Question: I have upgraded my web api project to the latest version, using MVC 5
The application runs properly but this line of code is not working anymore on my unit tests:
'''
string uri = this.Url.Link("DefaultApi", new { id = savedOrganization.Id });
'''
The Url property of the controller is now null.
This is how I configure the mock controller:
'''
var config = new HttpConfiguration();
var request = new HttpRequestMessage(HttpMethod.Post, "http://xxx/api/organization");
var route = config.Routes.MapHttpRoute("DefaultApi", "api/{controller}/{id}");
var routeData = new HttpRouteData(route, new HttpRouteValueDictionary {{"controller", "organization"}});
controller.ControllerContext = new HttpControllerContext(config, routeData, request);
controller.Request = request;
controller.Request.Properties[HttpPropertyKeys.HttpConfigurationKey] = config;
controller.Request.Properties[HttpPropertyKeys.HttpRouteDataKey] = routeData;
'''
Before upgrading to MVC 5 it was working fine.
When I debug the test it shows that the Url property is now null

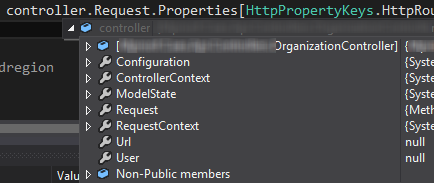
Answer: It looks like in MVC 5 the Url property is created in a different way.
I have introduced this line in my tests and now the Url property is back to normal
'''
private static void SetupControllerForTests(ApiController controller)
{
var config = new HttpConfiguration();
var request = new HttpRequestMessage(HttpMethod.Post, "http://api.clientele-itsm.com/api/organization");
var route = config.Routes.MapHttpRoute("DefaultApi", "api/{controller}/{id}");
var routeData = new HttpRouteData(route, new HttpRouteValueDictionary
{
{"id", Guid.Empty},
{"controller", "organization"}
});
controller.ControllerContext = new HttpControllerContext(config, routeData, request);
UrlHelper urlHelper = new UrlHelper(request);
controller.Request = request;
controller.Request.Properties[HttpPropertyKeys.HttpConfigurationKey] = config;
controller.Request.Properties[HttpPropertyKeys.HttpRouteDataKey] = routeData;
/// inject a fake helper
controller.Url = urlHelper;
}
'''